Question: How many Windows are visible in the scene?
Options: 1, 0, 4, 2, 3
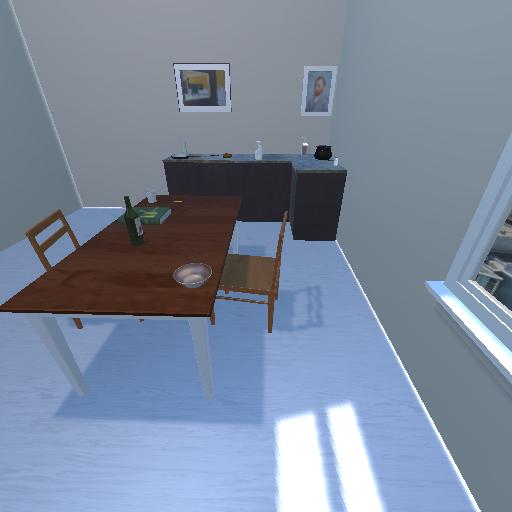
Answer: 1